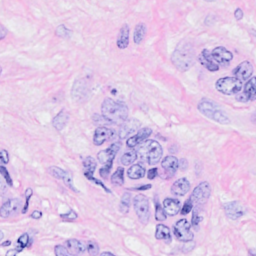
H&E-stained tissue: Breast